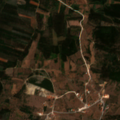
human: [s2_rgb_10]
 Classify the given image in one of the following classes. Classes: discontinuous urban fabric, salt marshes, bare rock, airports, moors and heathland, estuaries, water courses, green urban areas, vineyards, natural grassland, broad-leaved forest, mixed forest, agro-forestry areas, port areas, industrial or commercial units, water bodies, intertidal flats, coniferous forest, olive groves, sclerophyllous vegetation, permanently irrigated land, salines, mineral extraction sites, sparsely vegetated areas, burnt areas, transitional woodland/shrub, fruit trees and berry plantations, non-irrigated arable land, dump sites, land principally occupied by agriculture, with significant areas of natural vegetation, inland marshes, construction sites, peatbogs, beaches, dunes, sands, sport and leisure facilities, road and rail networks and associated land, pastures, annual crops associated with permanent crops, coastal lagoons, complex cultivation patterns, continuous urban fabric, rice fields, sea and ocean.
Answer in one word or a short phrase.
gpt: olive groves, mixed forest, transitional woodland/shrub